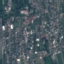
Label: Residential